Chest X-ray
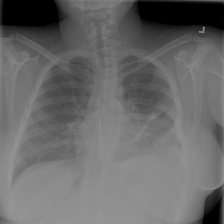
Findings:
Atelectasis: negative
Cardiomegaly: negative
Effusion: negative
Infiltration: negative
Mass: negative
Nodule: negative
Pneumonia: negative
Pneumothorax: negative
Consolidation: negative
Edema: negative
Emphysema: negative
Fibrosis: negative
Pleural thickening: negative
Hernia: negative